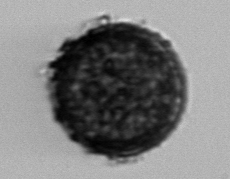
Label: Coscinodiscus